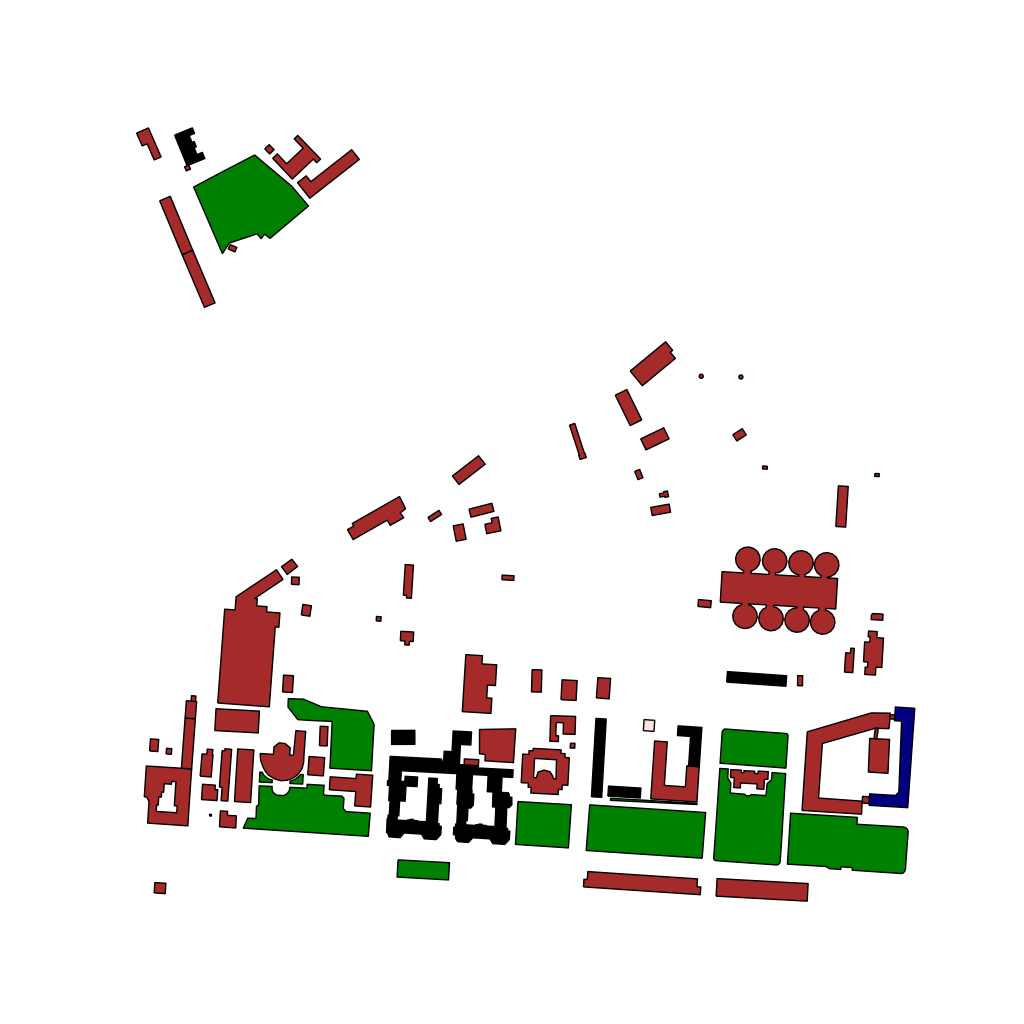
Tags: overhead vector_map, business, industrial, recreation, residential, special, historical, modern, soviet, high_rise, individual_rise, low_rise, medium_rise, density_1, Bank, Building, Facility, Gas, Park, 1.0 km²